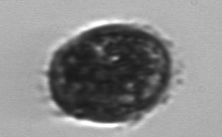
Label: Pleuronema